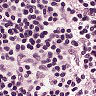
Metastatic tissue present: no